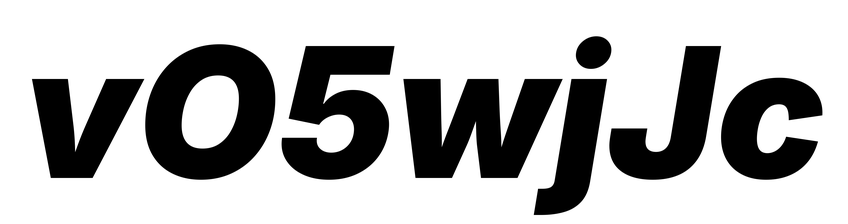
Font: Inter-Italic_Black_Italic